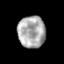
Tissue: prostate
Cell type: T cells
Senescence score: 0.3369
Nuclear area (px): 856
Mean DAPI intensity: 170.759